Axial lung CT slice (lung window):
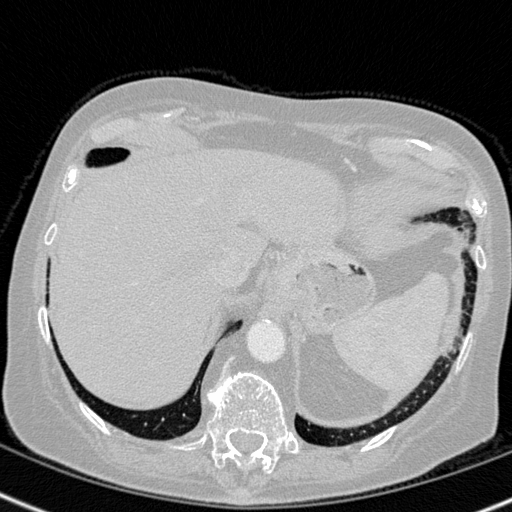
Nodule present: no